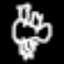
Label: frog